Question: I develop application which has webview and imageview(as toogle button), if button clicked then webview will be closed, if button clicked again, then webview will be opened. Is it possible in android? see the circle red with up arrow which can hide and unhide above banner
My reference like this application
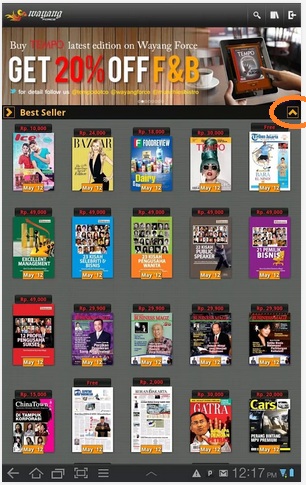
Answer: for hide the webview
'''
mWebView.setVisibility(View.GONE);
'''
for show the webview
'''
mWebView.setVisibility(View.VISIBLE);
'''